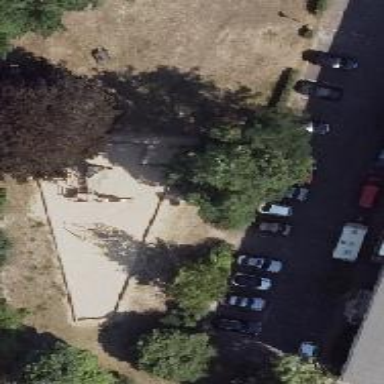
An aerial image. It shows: Playground featuring slide.